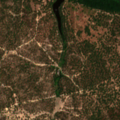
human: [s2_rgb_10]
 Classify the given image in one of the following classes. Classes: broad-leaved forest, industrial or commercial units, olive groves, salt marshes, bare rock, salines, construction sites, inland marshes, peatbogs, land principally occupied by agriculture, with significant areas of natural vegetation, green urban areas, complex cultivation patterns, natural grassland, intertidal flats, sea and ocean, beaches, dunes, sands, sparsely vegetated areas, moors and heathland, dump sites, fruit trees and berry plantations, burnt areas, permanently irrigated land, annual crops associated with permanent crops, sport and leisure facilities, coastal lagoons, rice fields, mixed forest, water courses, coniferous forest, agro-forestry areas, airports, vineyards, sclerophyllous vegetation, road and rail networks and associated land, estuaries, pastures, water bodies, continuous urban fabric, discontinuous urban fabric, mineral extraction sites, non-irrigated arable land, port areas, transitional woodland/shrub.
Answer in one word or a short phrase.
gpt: permanently irrigated land, broad-leaved forest